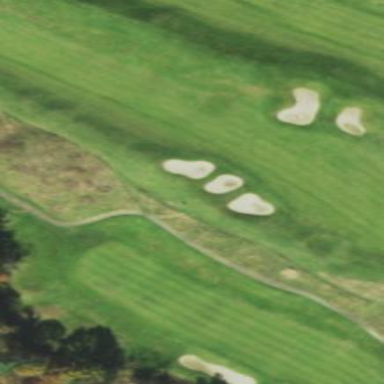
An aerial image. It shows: Scenic golf fairway.